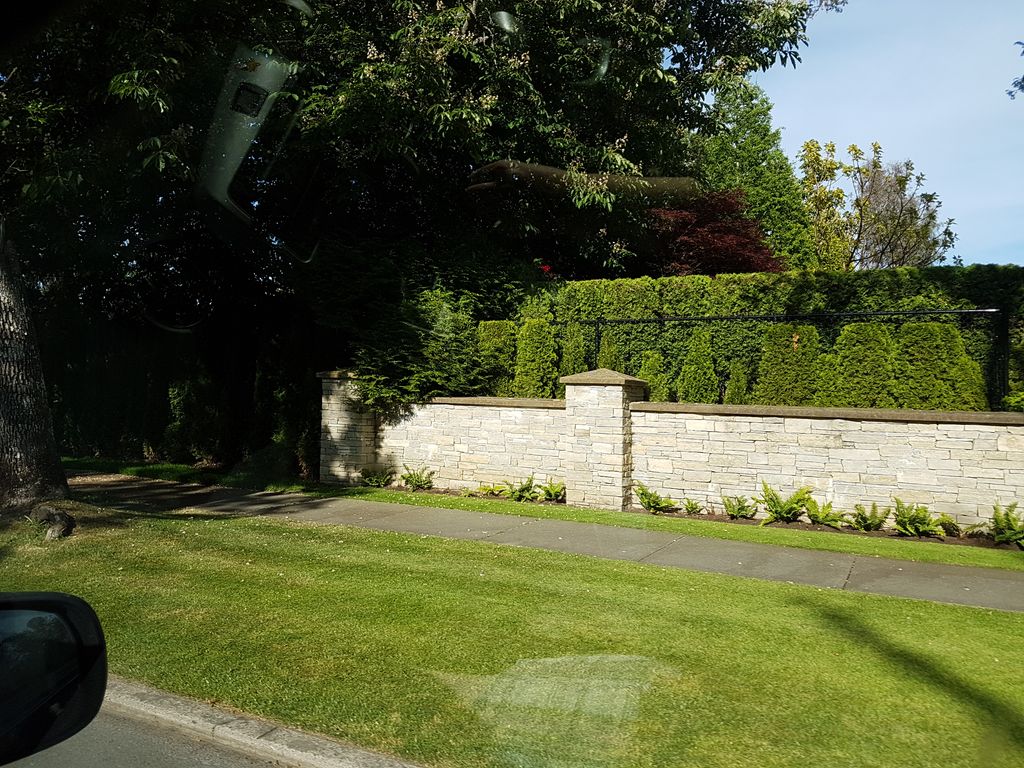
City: victoria